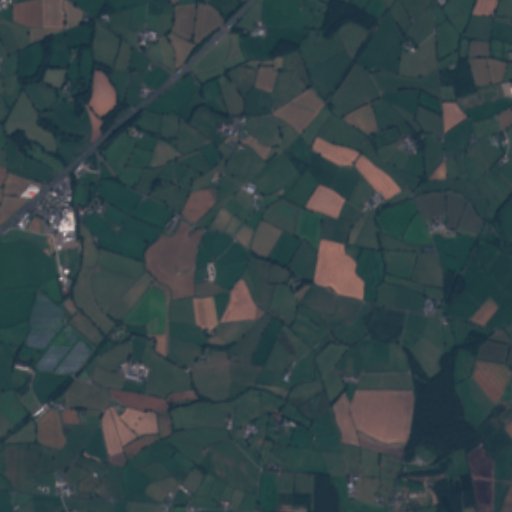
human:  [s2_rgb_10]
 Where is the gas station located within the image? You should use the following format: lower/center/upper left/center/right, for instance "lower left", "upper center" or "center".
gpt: The gas station is located in the center left of the image.
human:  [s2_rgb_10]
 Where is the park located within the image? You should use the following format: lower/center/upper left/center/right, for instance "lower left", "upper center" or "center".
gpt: The park is located in the lower center of the image.
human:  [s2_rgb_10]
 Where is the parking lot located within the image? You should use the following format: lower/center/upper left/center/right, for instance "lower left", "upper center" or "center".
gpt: The parking lot is located in the center left of the image.
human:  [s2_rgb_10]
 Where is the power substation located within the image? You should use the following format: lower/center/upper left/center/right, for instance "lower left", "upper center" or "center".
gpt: The power substation is located in the center right of the image.
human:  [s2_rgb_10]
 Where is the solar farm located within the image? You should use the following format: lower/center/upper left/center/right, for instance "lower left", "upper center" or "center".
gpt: The solar farm is located in the lower left of the image.
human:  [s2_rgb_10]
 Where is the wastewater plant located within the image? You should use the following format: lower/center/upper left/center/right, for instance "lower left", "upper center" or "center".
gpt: The wastewater plant is located in the center left of the image.
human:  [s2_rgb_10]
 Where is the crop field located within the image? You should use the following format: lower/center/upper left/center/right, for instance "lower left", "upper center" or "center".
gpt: There is no crop field in the image.